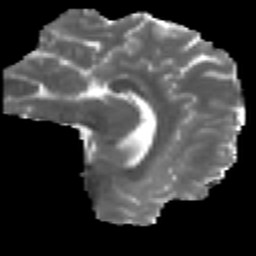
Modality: MD
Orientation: sagittal
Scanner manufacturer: ge
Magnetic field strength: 3 T
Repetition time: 7.98 s
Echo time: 0.0701 s